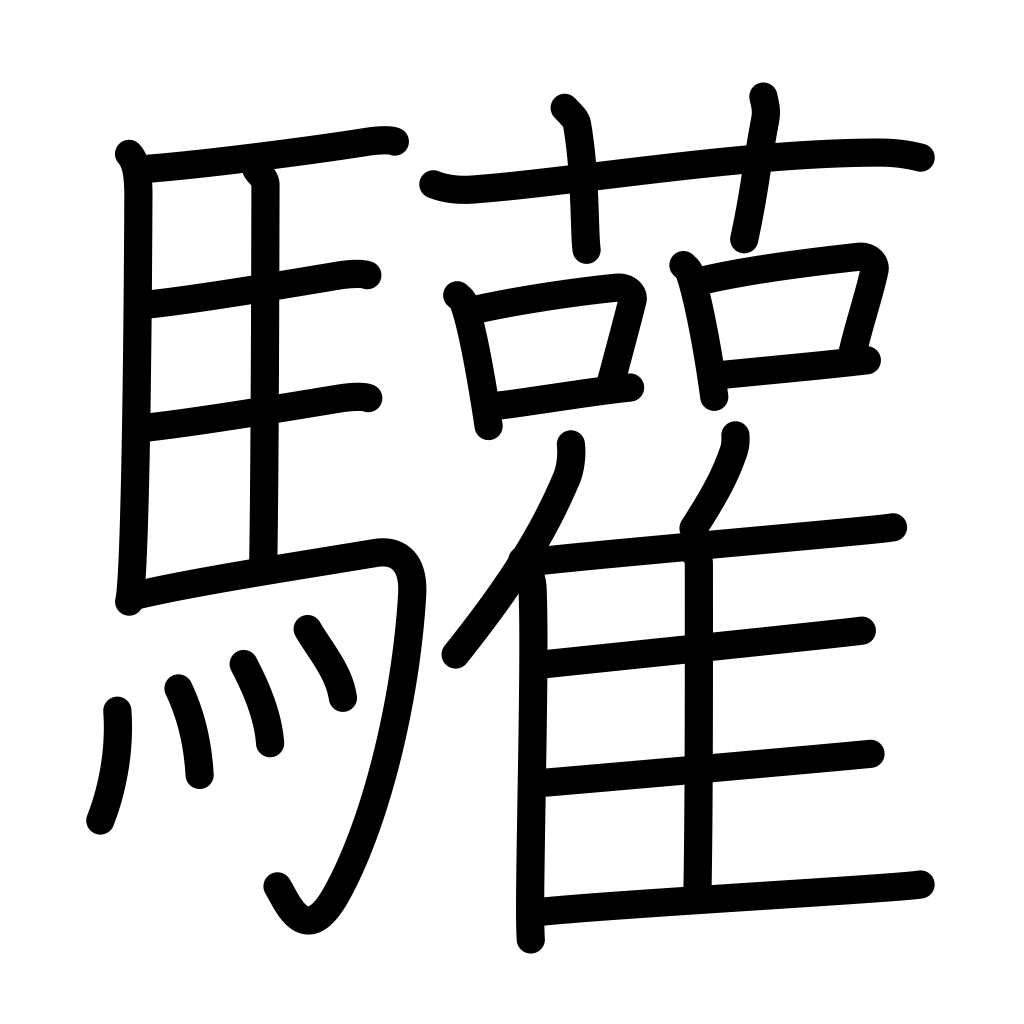
Meaning: greetings, be happy, celebrate